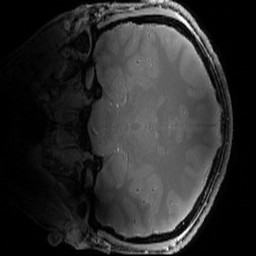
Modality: PDw
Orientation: coronal
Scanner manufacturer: siemens
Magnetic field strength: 6.98 T
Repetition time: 1.63 s
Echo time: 0.00287 s